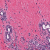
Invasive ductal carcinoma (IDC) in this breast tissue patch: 0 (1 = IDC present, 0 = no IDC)